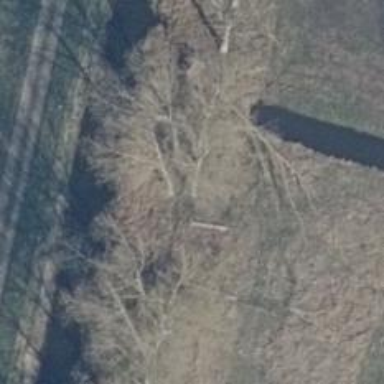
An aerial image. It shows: Row of trees in natural setting.